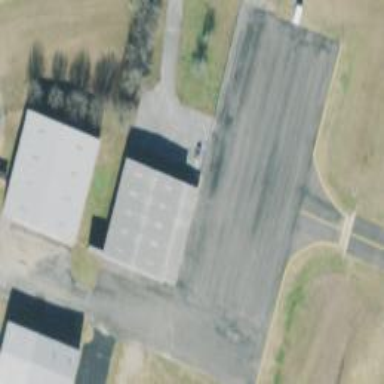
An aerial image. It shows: Apron paved with asphalt at the airport.